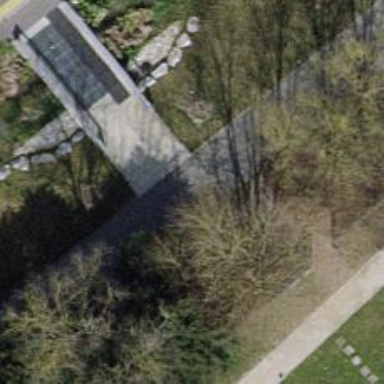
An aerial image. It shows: Concrete footway with crossing.